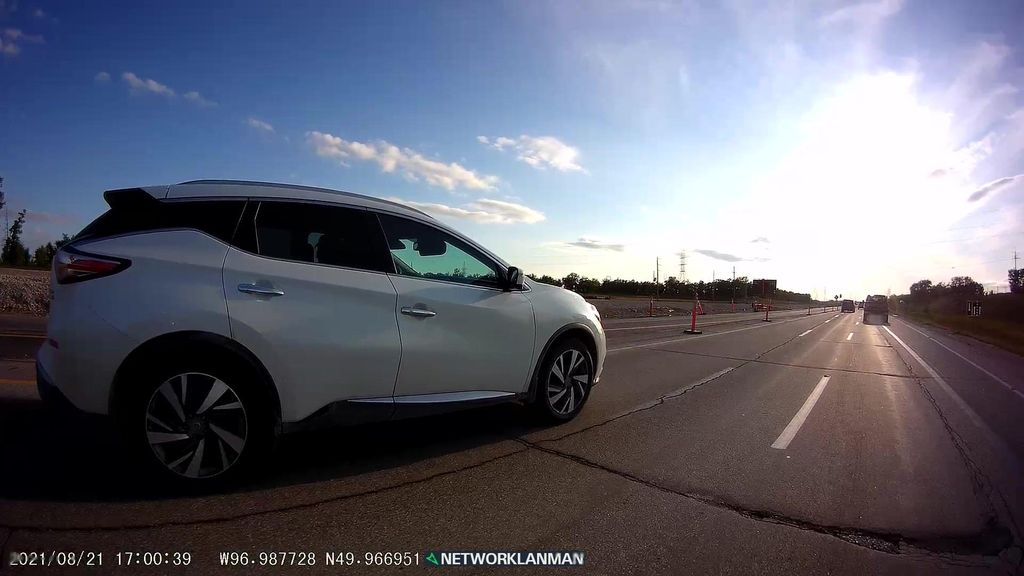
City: winnipeg